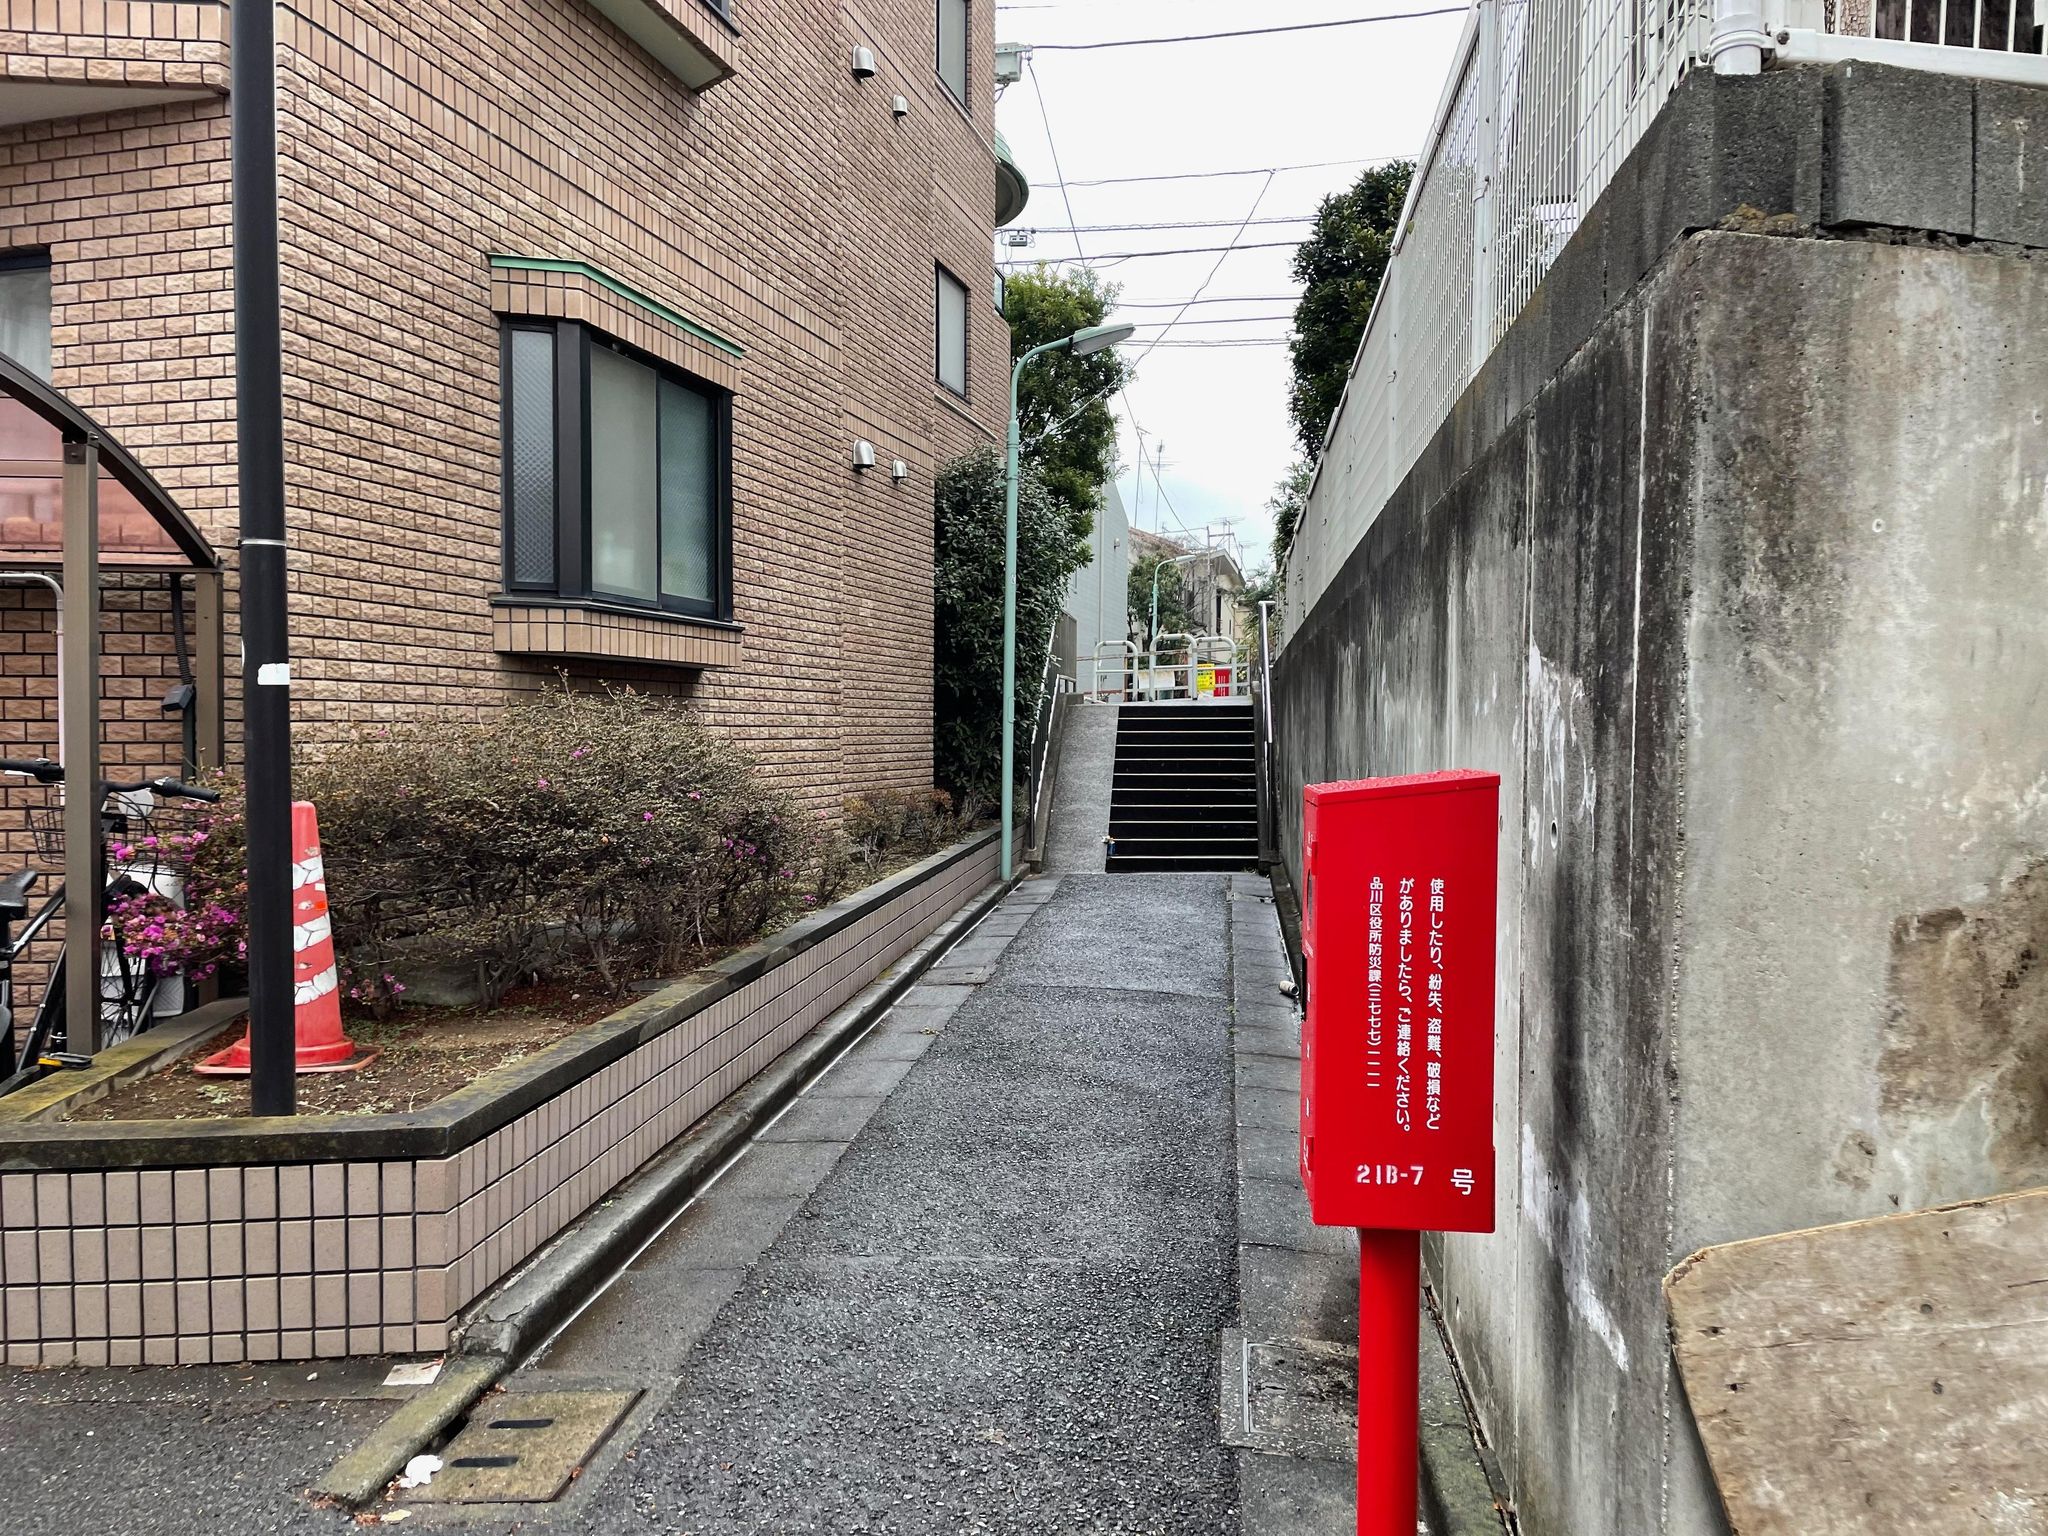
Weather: clear
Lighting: day
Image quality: good
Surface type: walking surface
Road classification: residential, footway
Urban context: urban centre
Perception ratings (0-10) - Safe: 4.39, Lively: 3.47, Beautiful: 0.96, Boring: 1.58, Depressing: 6.95, Wealthy: 3.43